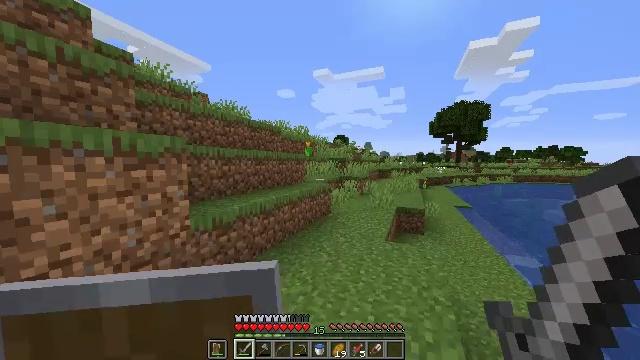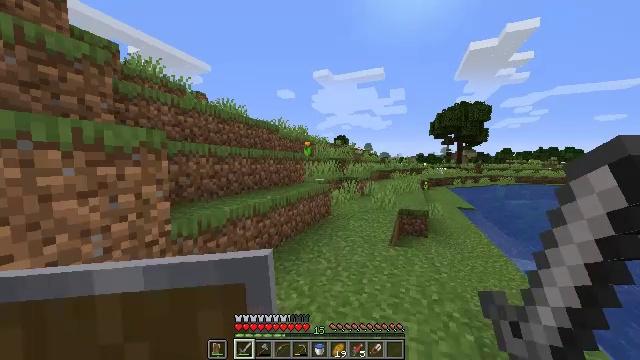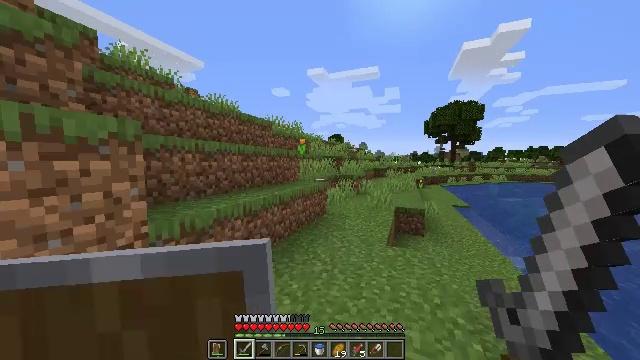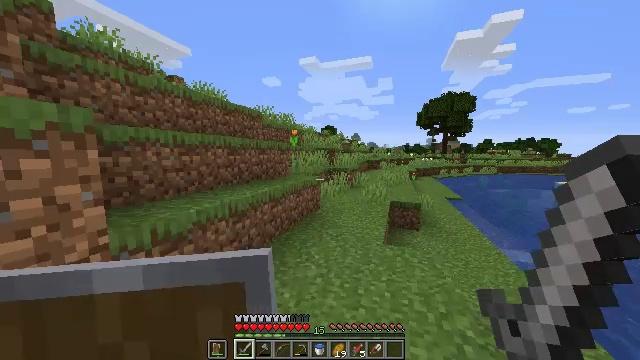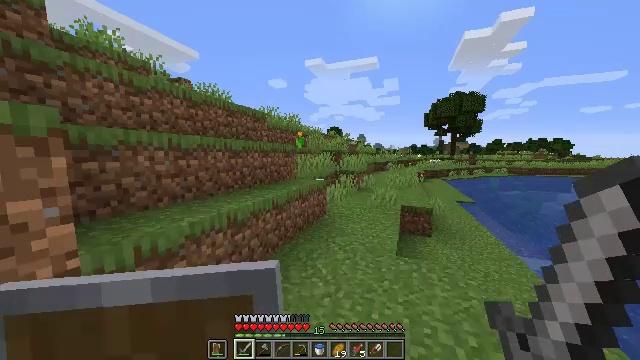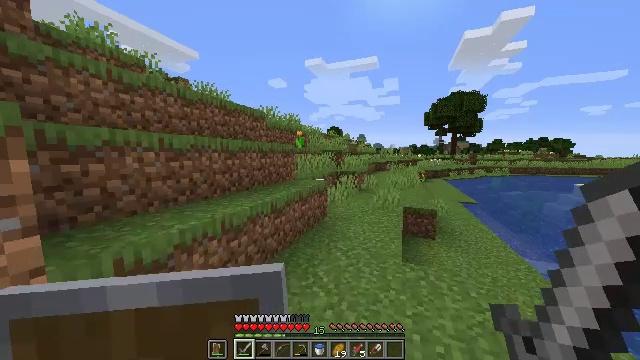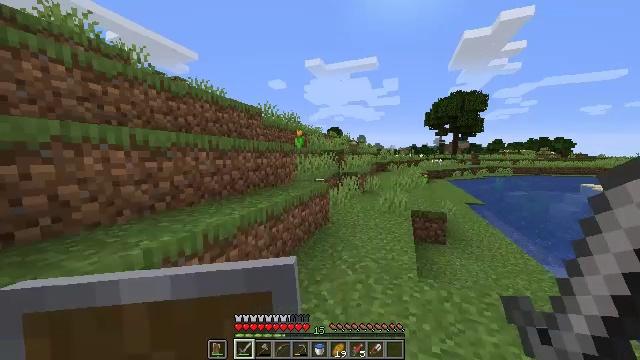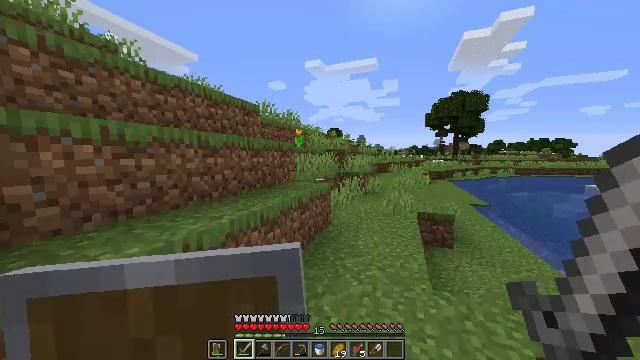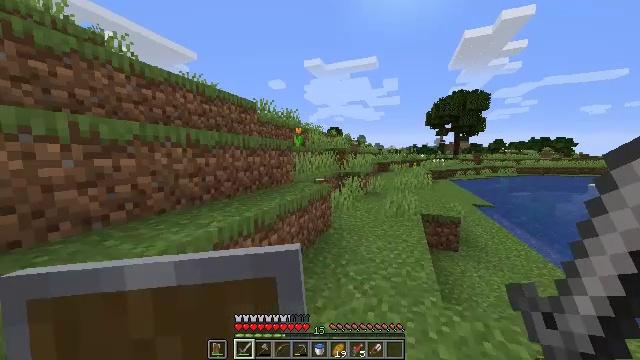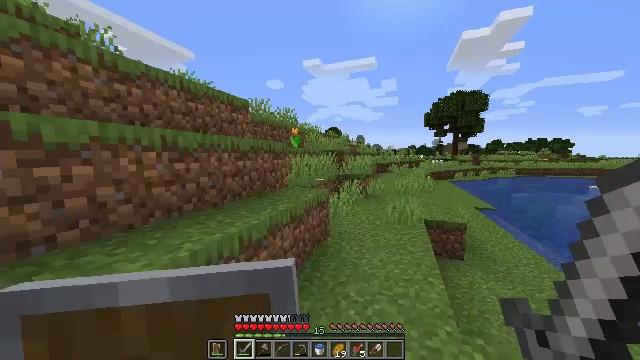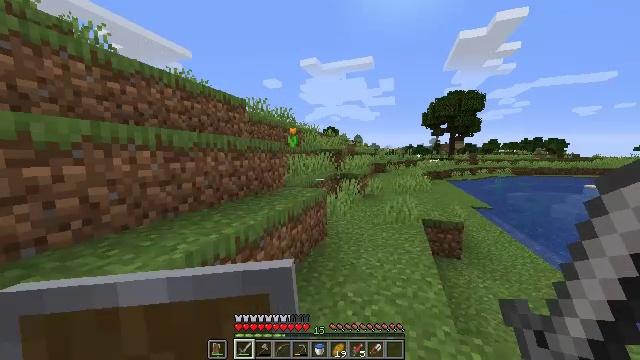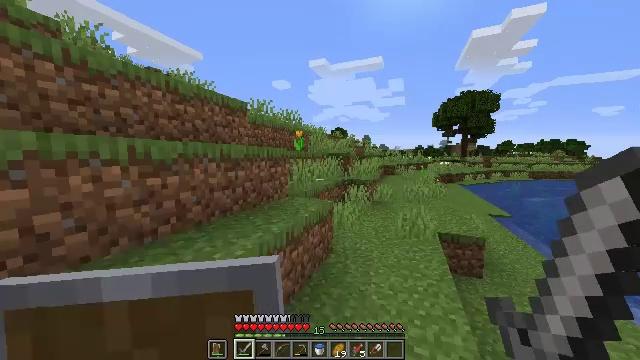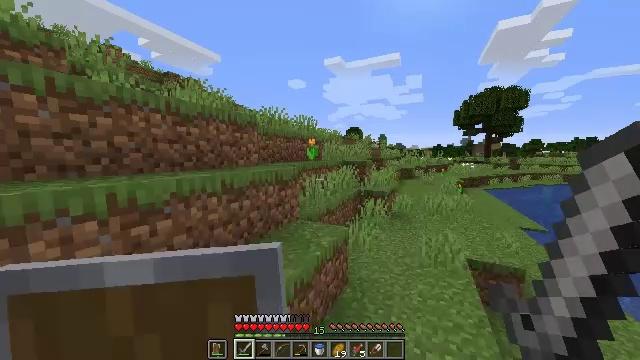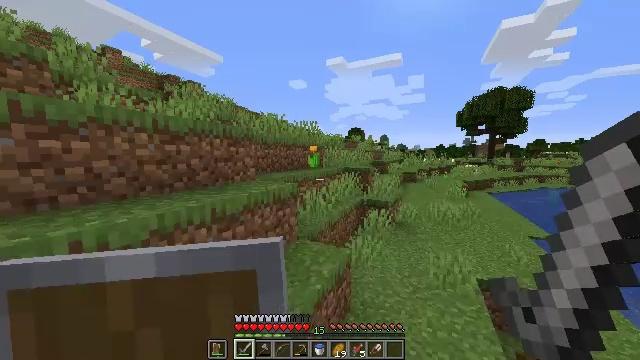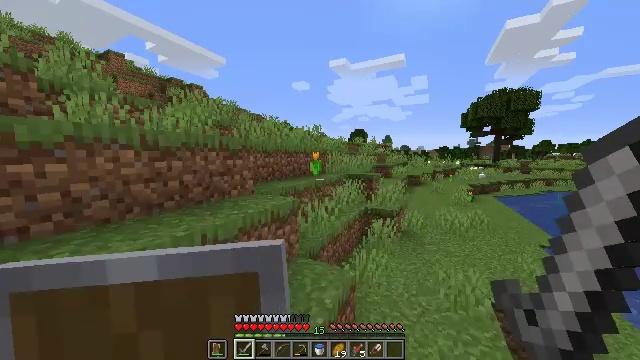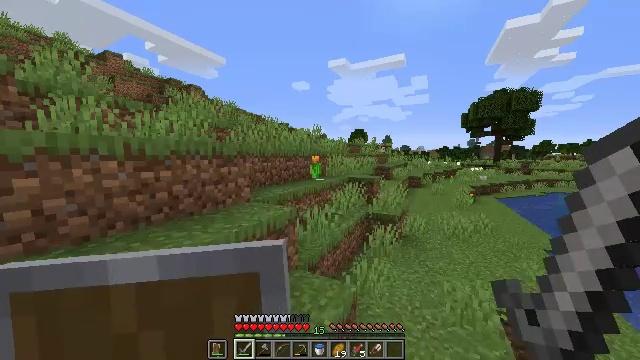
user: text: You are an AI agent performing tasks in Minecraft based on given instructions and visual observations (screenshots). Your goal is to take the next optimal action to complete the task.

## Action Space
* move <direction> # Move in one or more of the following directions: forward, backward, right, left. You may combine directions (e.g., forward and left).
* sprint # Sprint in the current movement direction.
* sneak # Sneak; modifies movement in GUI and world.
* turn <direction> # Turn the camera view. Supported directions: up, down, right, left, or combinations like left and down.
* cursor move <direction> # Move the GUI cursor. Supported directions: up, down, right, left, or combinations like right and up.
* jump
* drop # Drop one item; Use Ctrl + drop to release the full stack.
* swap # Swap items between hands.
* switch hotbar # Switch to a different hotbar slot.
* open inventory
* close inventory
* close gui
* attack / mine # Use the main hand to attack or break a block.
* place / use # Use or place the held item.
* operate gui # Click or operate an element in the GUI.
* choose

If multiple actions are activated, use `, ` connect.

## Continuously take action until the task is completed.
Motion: motion action
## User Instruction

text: Harvest an orange tulip.
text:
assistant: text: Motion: move forward
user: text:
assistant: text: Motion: move forward, turn right
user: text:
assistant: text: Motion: move forward, turn right and down
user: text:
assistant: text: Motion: move forward, turn left
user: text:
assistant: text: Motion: move forward
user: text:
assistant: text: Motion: move forward
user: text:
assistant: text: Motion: move forward
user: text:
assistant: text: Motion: move forward
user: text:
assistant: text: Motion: move forward
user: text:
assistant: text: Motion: move forward
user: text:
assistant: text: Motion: move forward, turn left, jump
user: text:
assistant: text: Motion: move forward, turn left, jump
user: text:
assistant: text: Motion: move forward, jump
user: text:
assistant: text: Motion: move forward
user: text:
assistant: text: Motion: move forward
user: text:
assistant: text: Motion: move forward
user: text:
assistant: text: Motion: move forward, turn left
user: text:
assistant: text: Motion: move forward, turn left
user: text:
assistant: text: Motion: move forward, turn left
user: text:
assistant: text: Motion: move forward, turn left, jump
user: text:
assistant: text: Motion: move forward, turn left, jump
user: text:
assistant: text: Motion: move forward, jump
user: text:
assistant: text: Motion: move forward, jump
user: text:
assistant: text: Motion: move forward
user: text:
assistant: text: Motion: move forward, turn left
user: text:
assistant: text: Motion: move forward, turn left
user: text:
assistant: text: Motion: move forward, turn left
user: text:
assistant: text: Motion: move forward, turn left, jump
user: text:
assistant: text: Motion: move forward, turn left, jump
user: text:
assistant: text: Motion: move forward, jump